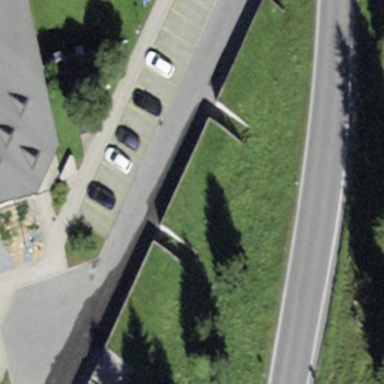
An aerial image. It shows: Parking area with surface.